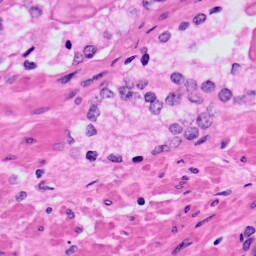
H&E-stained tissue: Prostate